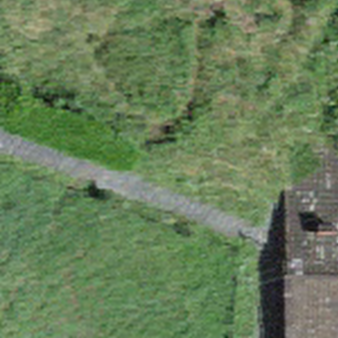
Label: other